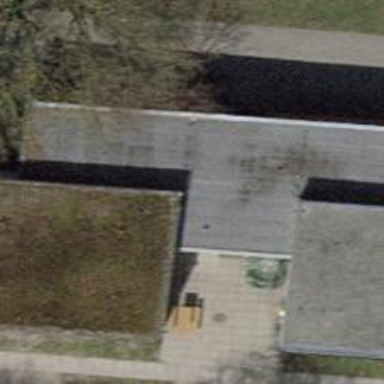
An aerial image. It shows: Kindergarten building.